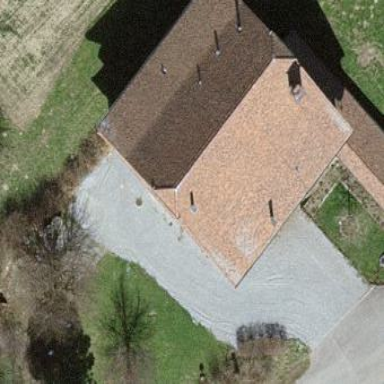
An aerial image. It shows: Farm building.